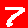
Digit: 7